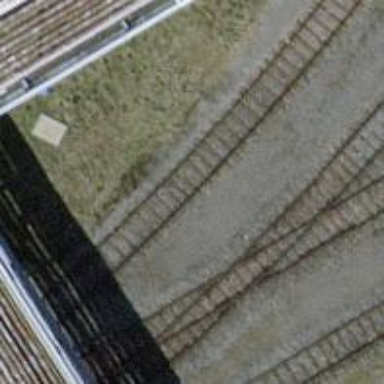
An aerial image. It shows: Single-track railway spur.